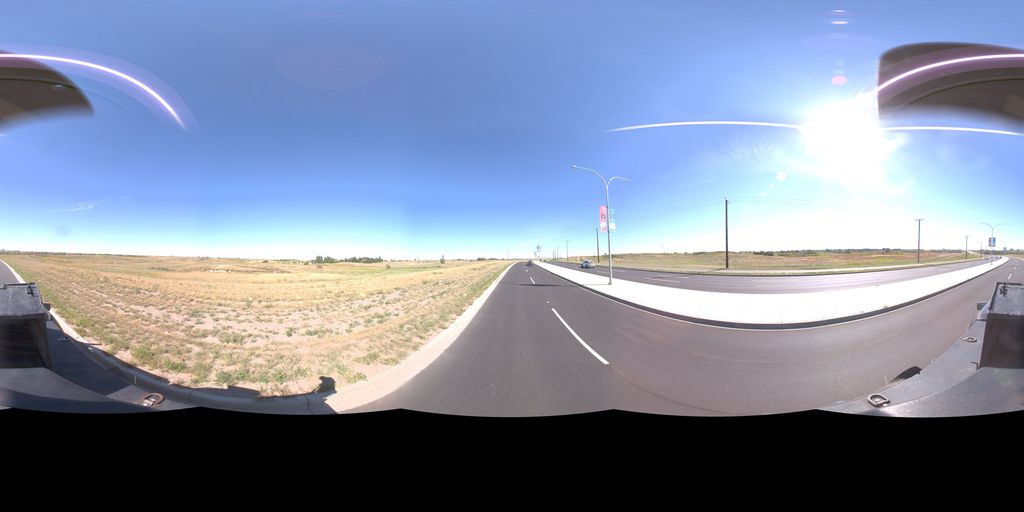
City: saskatoon